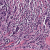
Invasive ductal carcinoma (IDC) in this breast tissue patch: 1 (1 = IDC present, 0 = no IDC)